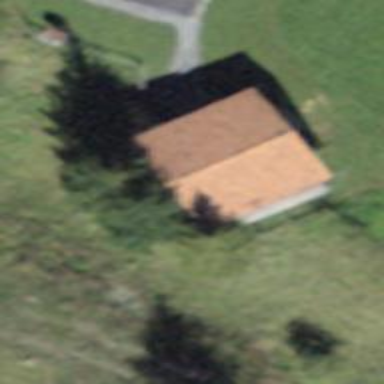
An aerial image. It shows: Rural barn.